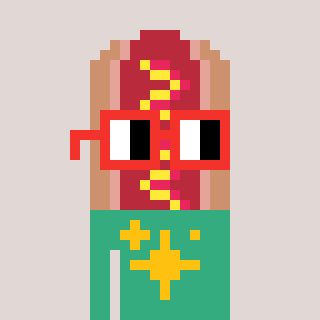
a pixel art character with square red glasses, a hotdog-shaped head and a teal-colored body on a warm background